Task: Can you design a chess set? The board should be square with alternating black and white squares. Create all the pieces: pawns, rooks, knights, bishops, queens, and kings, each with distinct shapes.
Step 3659:
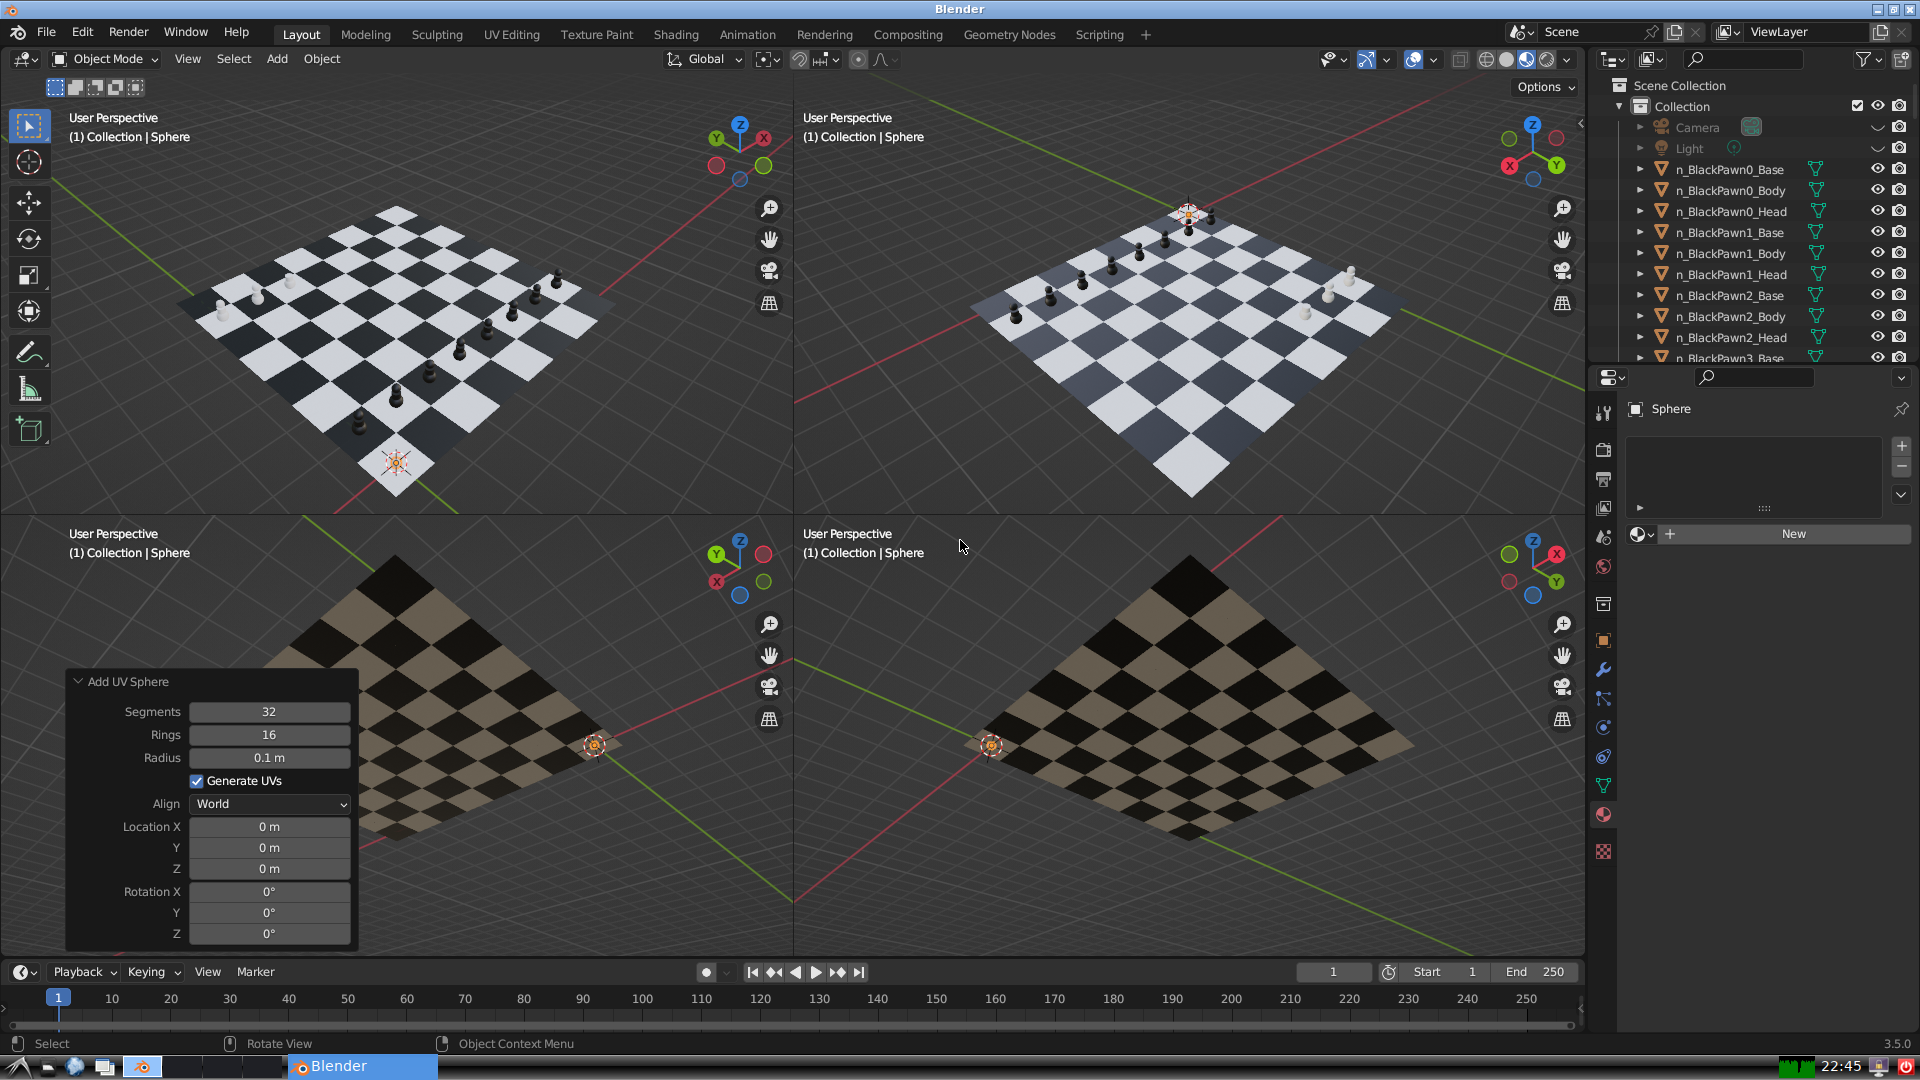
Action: {"key_press": ['Ctrl, Home']}